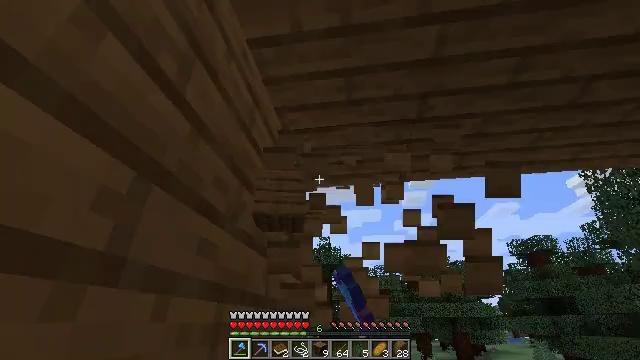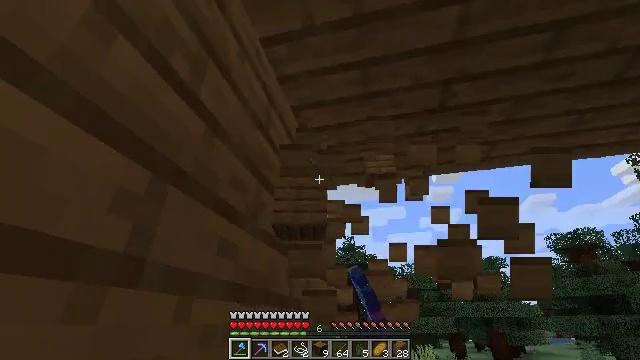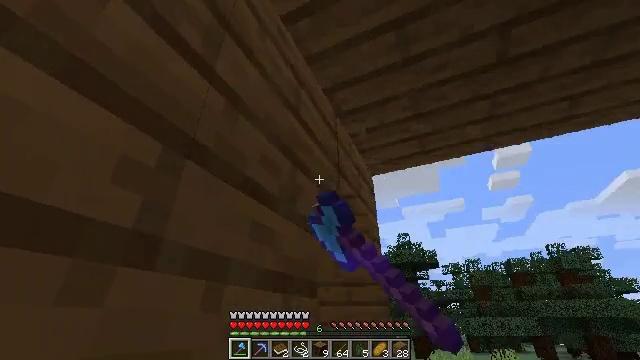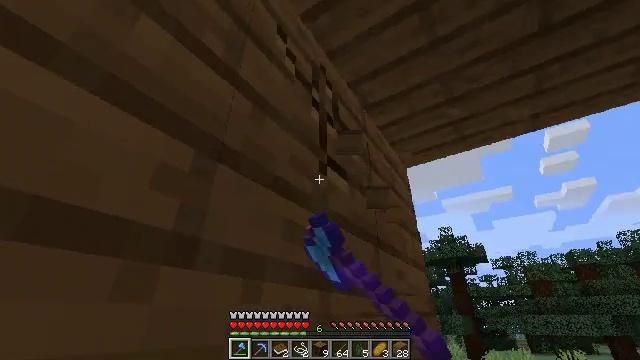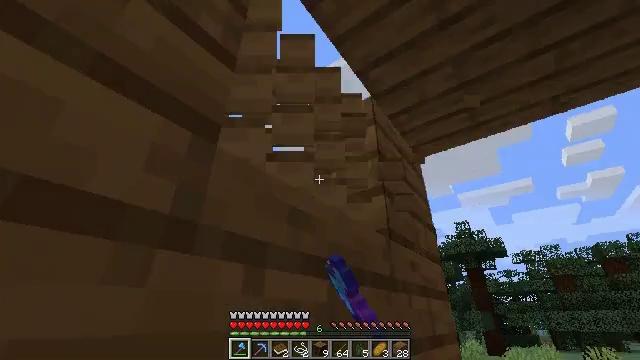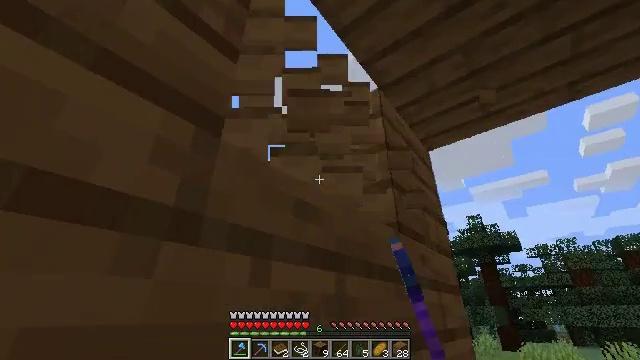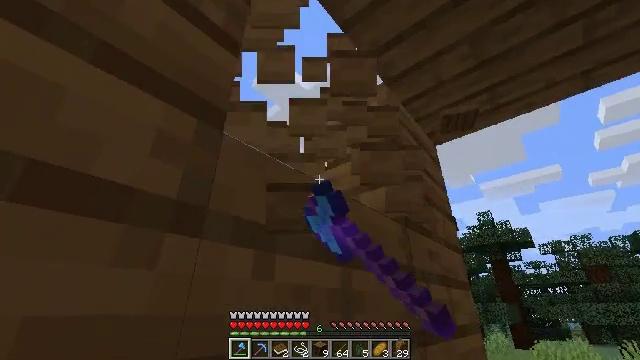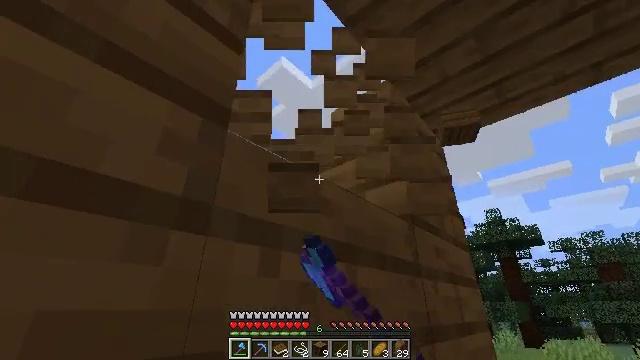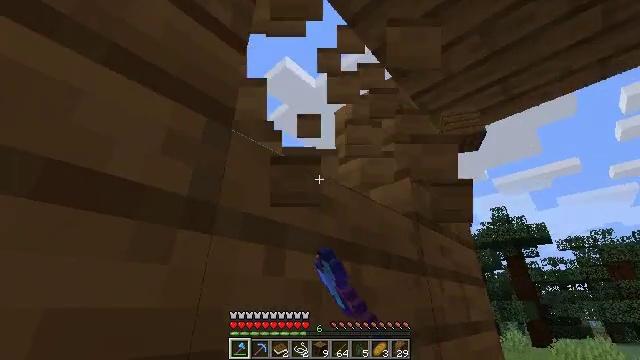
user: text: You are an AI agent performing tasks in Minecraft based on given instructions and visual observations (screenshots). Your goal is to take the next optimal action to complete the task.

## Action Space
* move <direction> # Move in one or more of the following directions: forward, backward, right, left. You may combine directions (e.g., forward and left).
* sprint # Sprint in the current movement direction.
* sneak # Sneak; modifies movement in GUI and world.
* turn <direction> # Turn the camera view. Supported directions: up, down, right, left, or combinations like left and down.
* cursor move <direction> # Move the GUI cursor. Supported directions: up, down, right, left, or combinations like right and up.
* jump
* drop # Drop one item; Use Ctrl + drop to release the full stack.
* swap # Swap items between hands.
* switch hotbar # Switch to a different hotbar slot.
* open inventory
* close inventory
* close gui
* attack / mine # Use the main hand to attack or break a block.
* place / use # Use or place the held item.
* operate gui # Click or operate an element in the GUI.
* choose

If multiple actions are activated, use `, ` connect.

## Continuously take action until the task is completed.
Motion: motion action
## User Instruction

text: Break the spruce stairs for wood.
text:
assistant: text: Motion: turn left, attack / mine
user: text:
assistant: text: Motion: turn left, attack / mine
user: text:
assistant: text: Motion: turn left, attack / mine
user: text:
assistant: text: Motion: turn left, attack / mine
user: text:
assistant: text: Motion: turn left, attack / mine
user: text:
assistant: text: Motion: turn left, attack / mine
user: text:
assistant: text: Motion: turn left, attack / mine
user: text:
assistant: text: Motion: turn left, attack / mine
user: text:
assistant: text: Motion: attack / mine